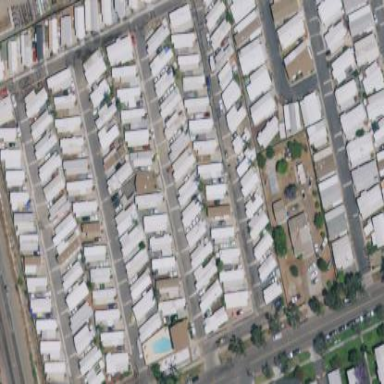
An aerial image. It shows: Residential area known as trailer park.